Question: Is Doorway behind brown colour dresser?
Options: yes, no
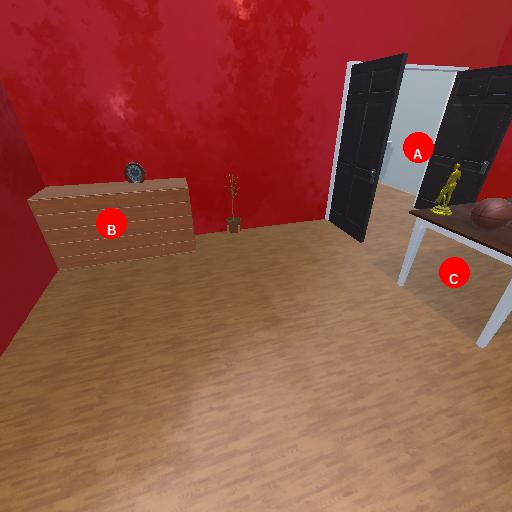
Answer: yes